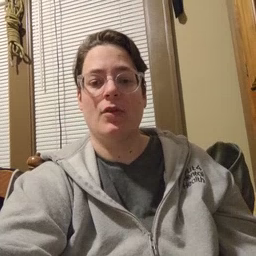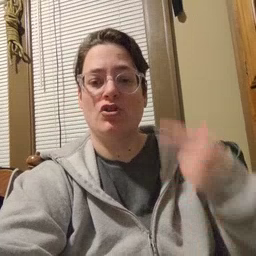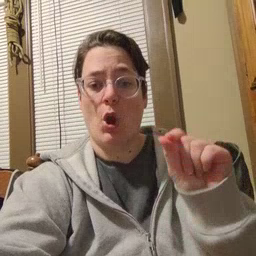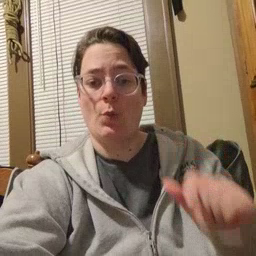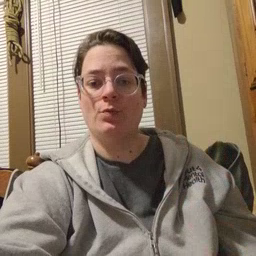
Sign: go